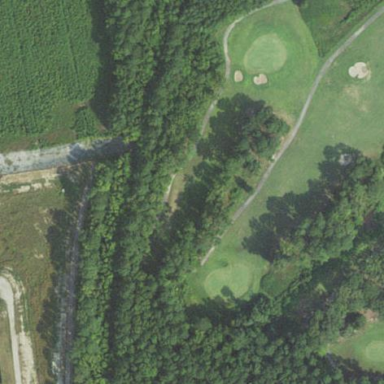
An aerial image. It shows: Golf fairway surrounded by grass.